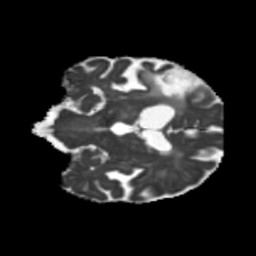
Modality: MD
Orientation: coronal
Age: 69
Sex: male
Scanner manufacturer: siemens
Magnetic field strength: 3 T
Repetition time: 5.25 s
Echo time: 0.08 s